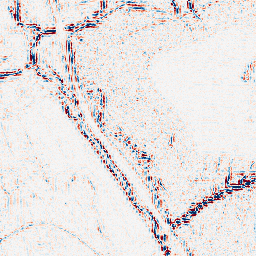
Category: wavelet
Decomposition family: wavelet_reverse_biorthogonal
Decomposition parameters: wavelet: rbio1.3
level: 2
Upsampling method: quartic
Upsampling parameters: scale: 8
Upsampling scale: 8